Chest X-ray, PA view. Patient: 60 years old, sex M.
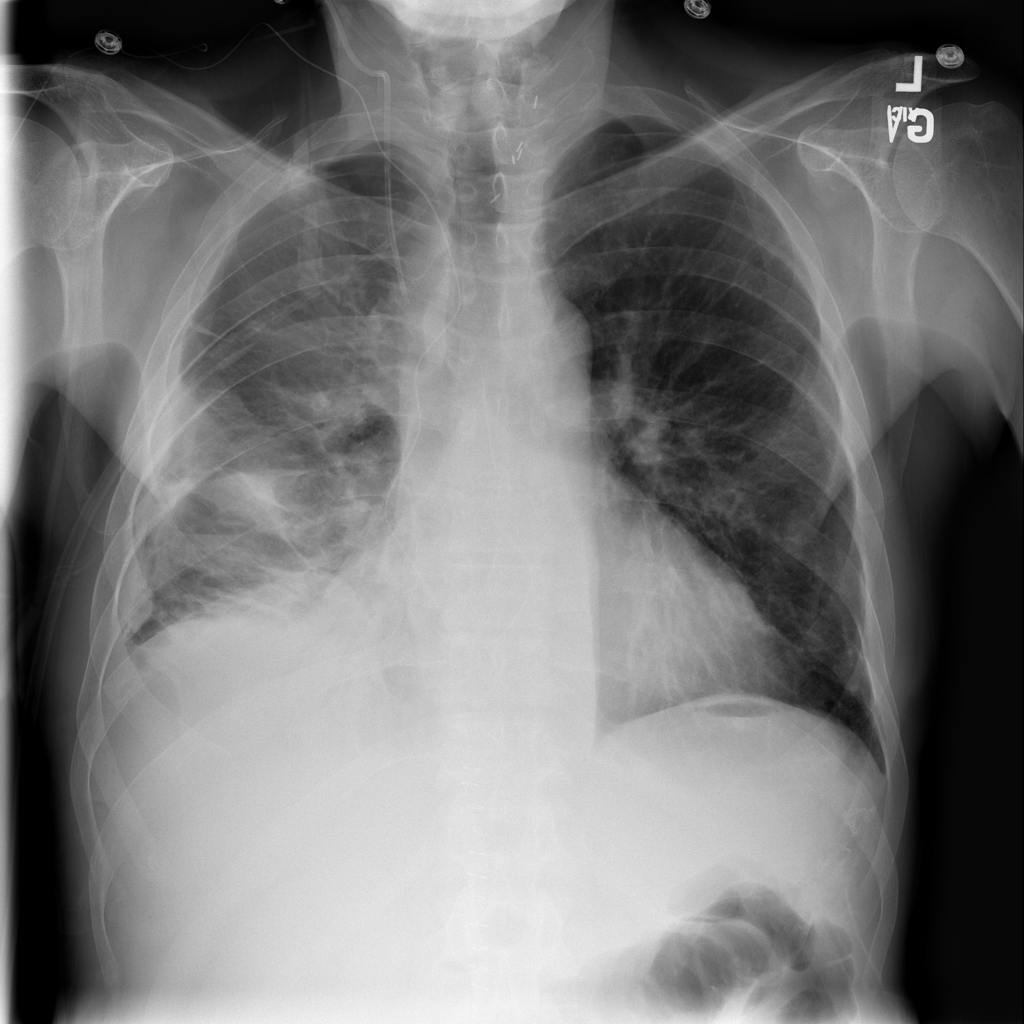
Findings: No Finding